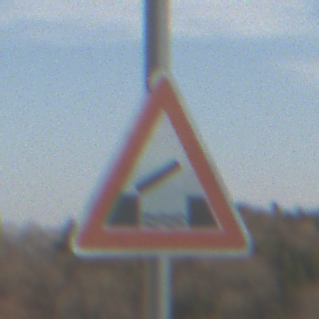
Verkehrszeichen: BeweglicheBruecke
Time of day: MorningAfternoon
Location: Outdoor (Nature)
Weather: PartlyCloudy
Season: NotSpecified
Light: Natural